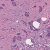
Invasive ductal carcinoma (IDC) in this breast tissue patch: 1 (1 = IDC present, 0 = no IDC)